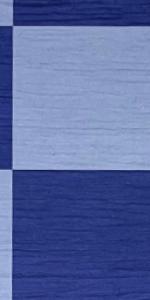
Label: Empty